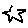
Label: star